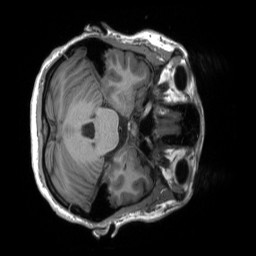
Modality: T1w
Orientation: axial
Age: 24
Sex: female
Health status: healthy
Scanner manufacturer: siemens
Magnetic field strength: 3 T
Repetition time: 2.3 s
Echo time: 0.00232 s